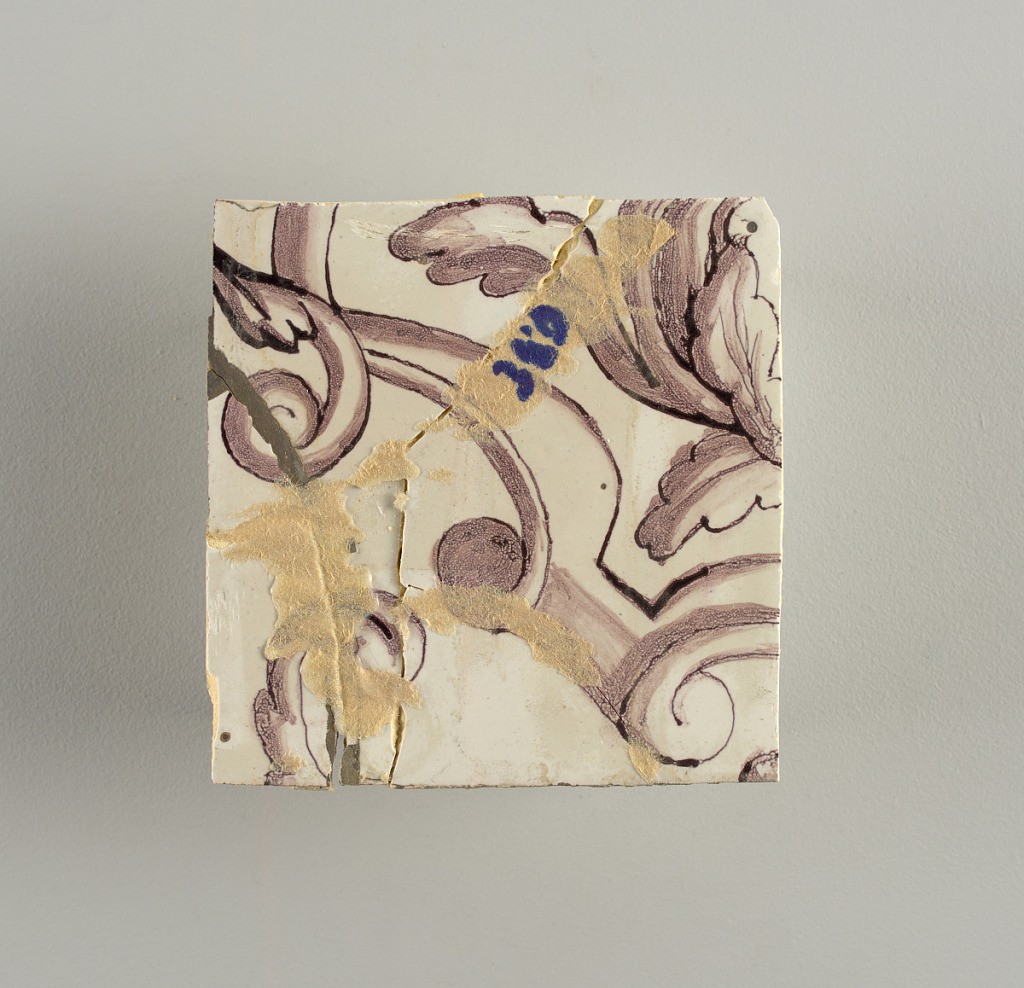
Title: Tile wall facing
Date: ca. 1725
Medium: Tin-glazed earthenware, underglaze
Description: Horizontal rectangle.  Thirty tiles wide and twenty-three tiles high with opening for fireplace eleven tiles wide and ten high.  Foliage arabesques disposed about three vertical axes from which are emphazised by urns at center and right, and at left by the figure of a standing woman carrying an infant on her arm and accompanied by two children.